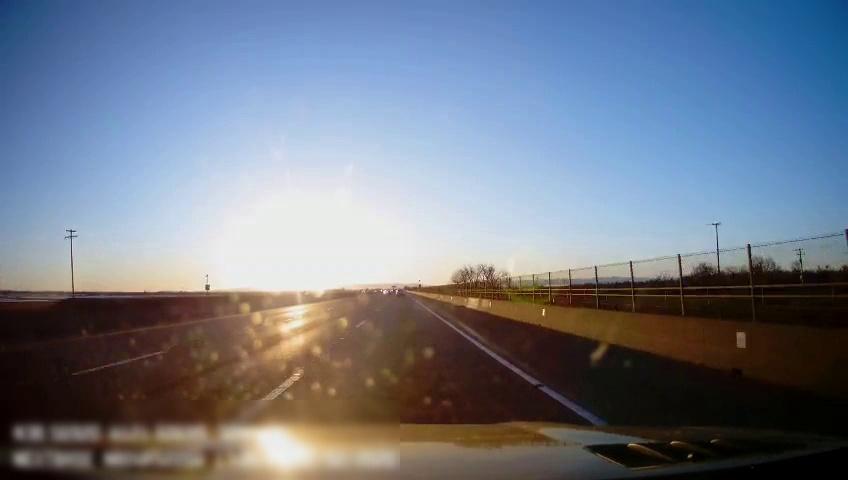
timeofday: Day
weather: Sunny
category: Drivable Space
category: Vehicles | SUV
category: Lanes | Alternate Lane
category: Lanes | Current Lane
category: Lanes | Current Lane
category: Lanes | Alternate Lane